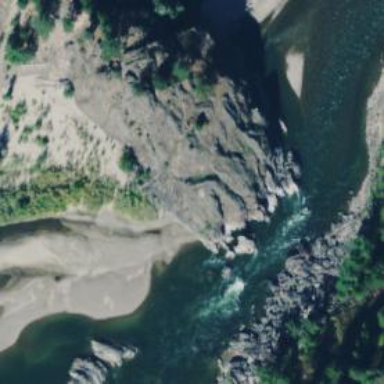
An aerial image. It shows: Rapids in natural water setting.